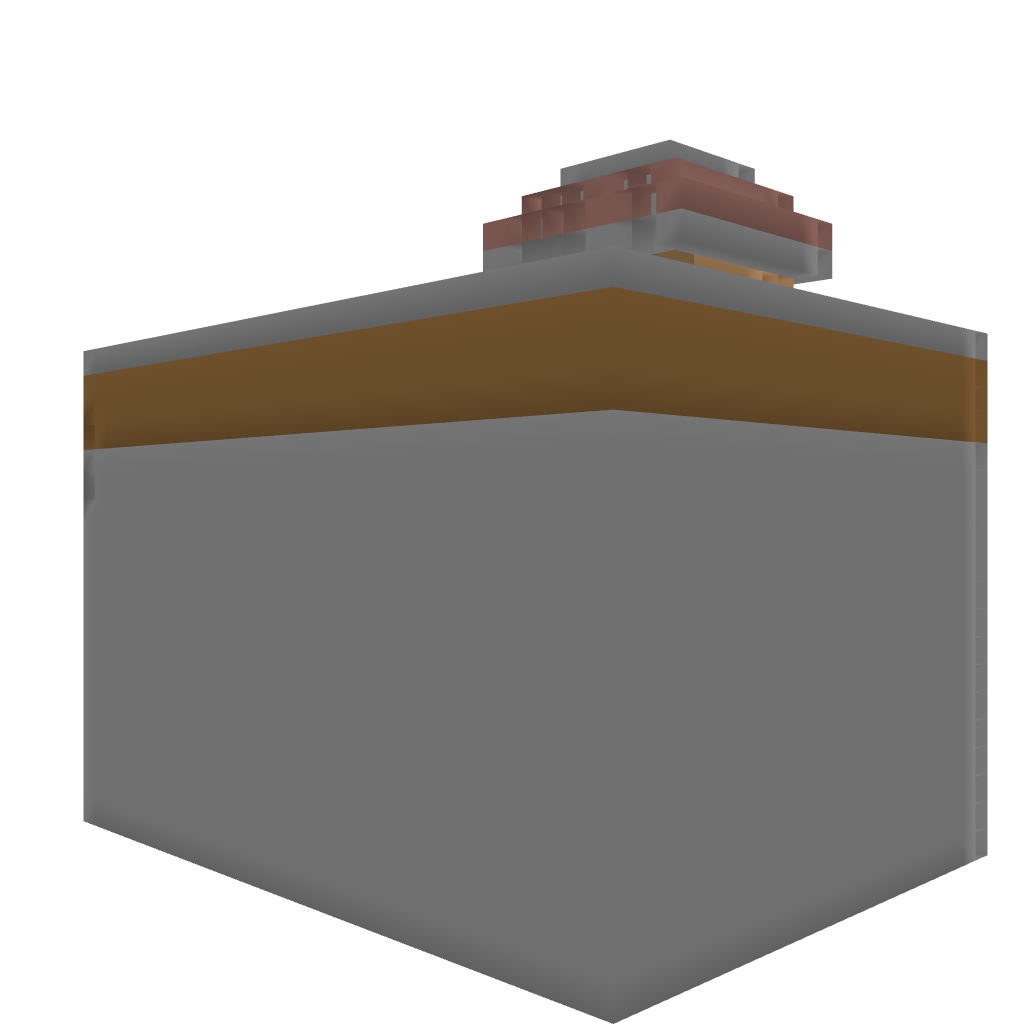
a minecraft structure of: Unknown (?) Traders Company HQ bad low quality